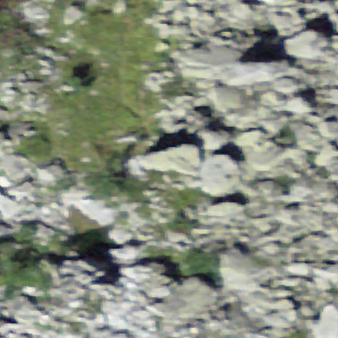
Label: bouldering_area